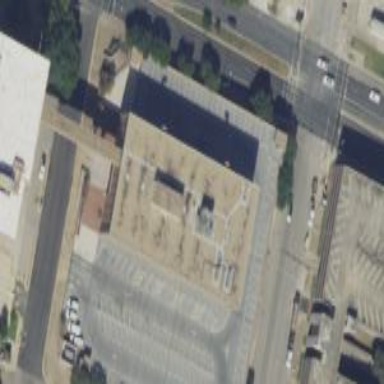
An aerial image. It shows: Public building.